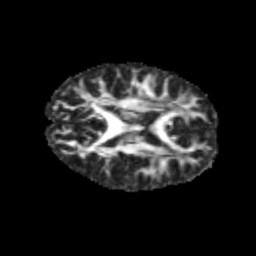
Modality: FA
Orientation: axial
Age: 11
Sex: female
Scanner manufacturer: siemens
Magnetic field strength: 3 T
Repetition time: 3.8 s
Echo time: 0.07 s